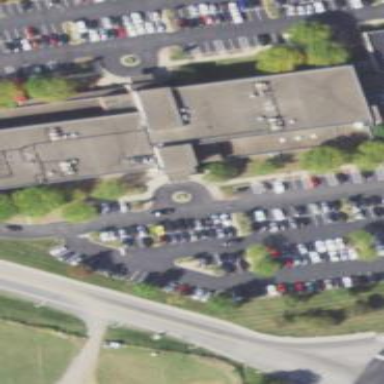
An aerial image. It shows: Clinic building providing healthcare services.